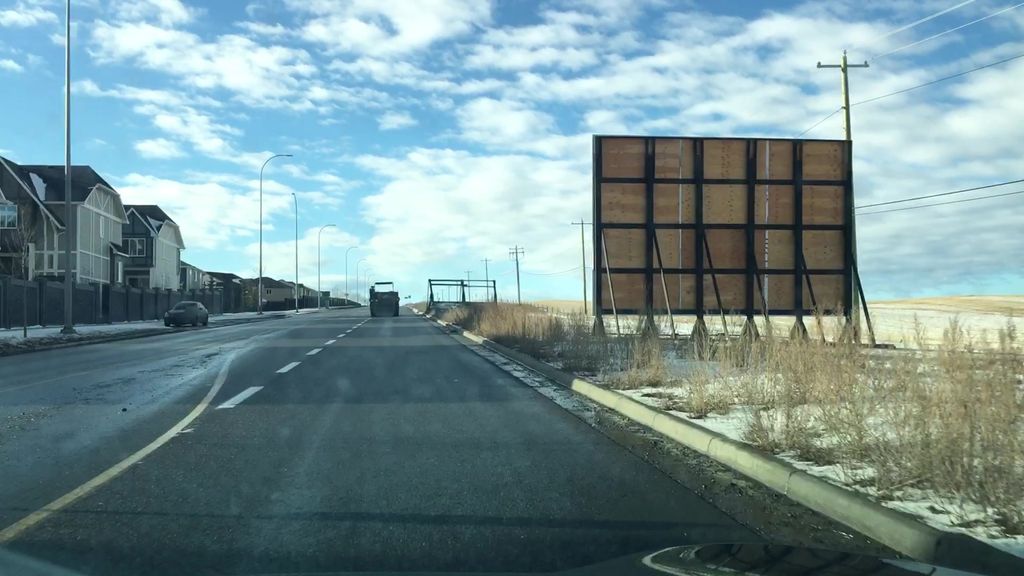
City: calgary